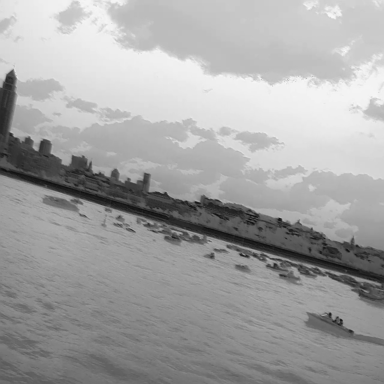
There is a canoe in the infrared image.